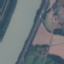
Label: River